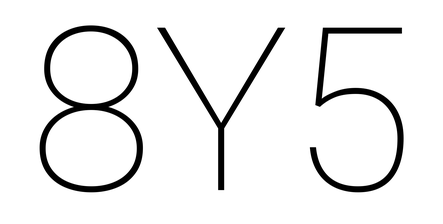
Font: Roboto_Thin